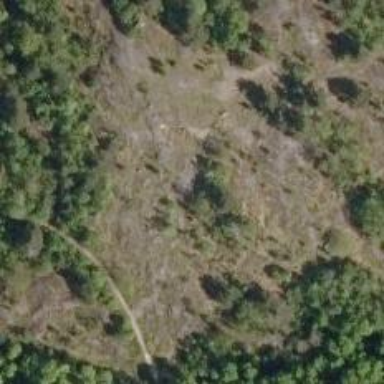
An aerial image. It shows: Path.